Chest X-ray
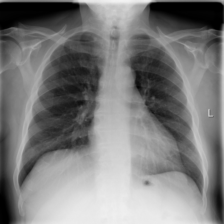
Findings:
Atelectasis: negative
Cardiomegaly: positive
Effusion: negative
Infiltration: negative
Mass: negative
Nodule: negative
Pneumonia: negative
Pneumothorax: negative
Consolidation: negative
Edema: negative
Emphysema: negative
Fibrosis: negative
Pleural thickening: negative
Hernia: negative